The image is the raw time-domain waveform of a rolling-element bearing's vibration signal. What is the most likely bearing condition (normal, inner_race, outer_race, ball)?
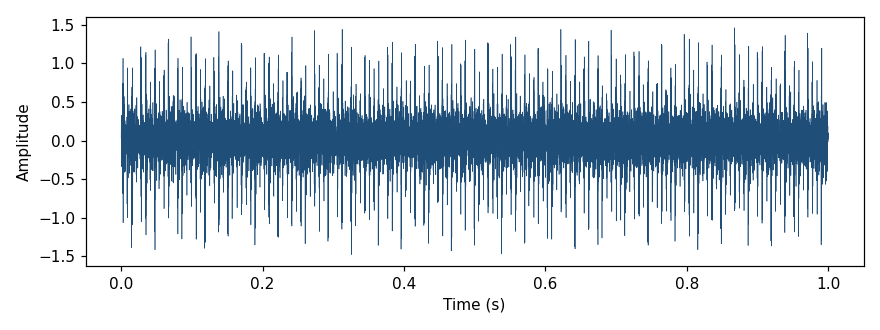
Answer: inner_race